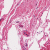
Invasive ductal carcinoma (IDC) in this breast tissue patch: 0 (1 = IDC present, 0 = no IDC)